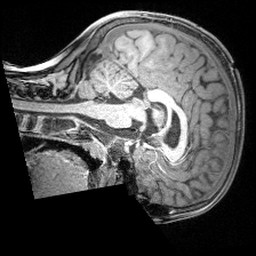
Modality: T1w
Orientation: sagittal
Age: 10
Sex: male
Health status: ill
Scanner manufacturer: siemens
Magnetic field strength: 3 T
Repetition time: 1.6 s
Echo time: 0.00179 s